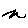
Label: zigzag